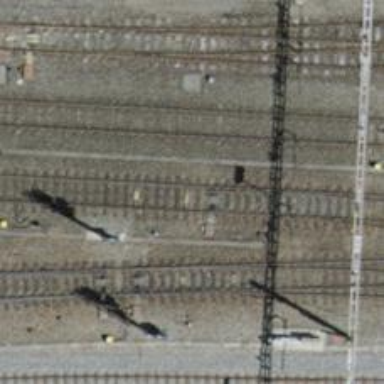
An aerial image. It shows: Single railway track with electrification through contact line.